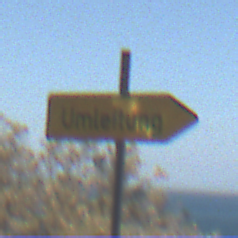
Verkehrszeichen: UmleitungswegweiserRechtsweisend
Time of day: MorningAfternoon
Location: Outdoor (Nature)
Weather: Clear
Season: NotSpecified
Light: Natural